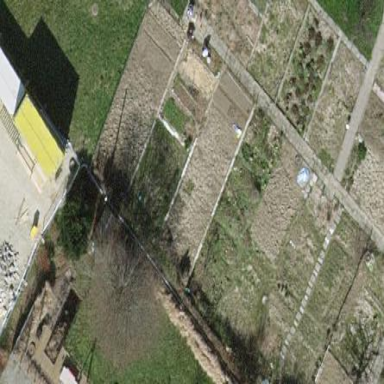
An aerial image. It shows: Plot in the allotments.